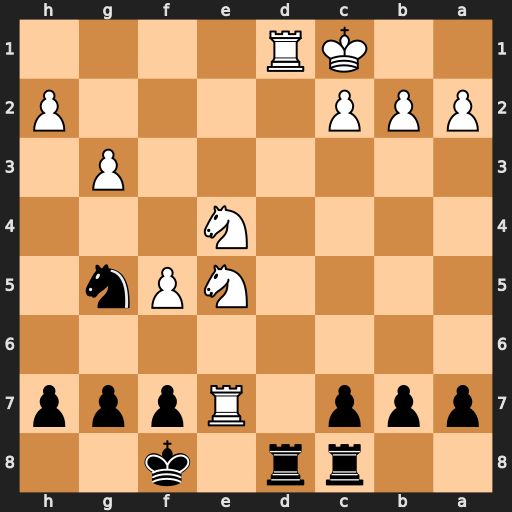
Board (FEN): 2rr1k2/ppp1Rppp/8/4NPn1/4N3/6P1/PPP4P/2KR4
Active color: b
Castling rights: -
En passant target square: -
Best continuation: Rxd1+ Kxd1 Kxe7 Nxg5 f6 Ne4 fxe5